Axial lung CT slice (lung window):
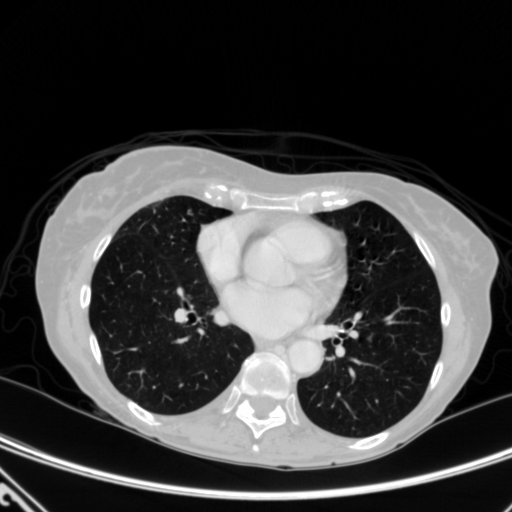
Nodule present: no